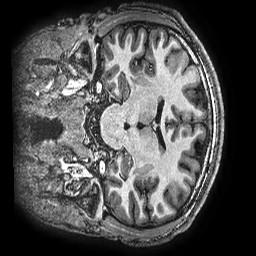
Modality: T1w
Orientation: coronal
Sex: male
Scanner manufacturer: ge
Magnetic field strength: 3 T
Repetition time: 0.00766 s
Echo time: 0.003476 s